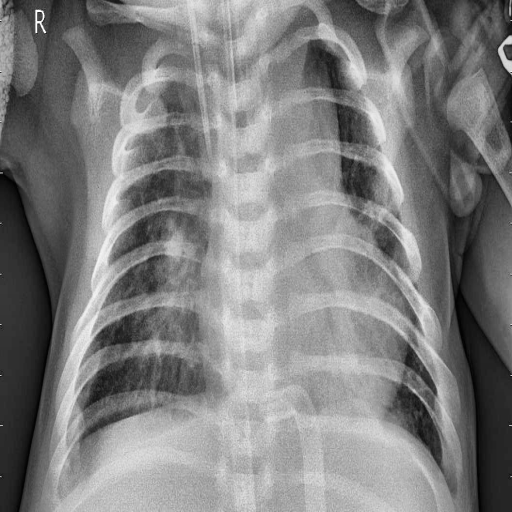
Finding: PNEUMONIA